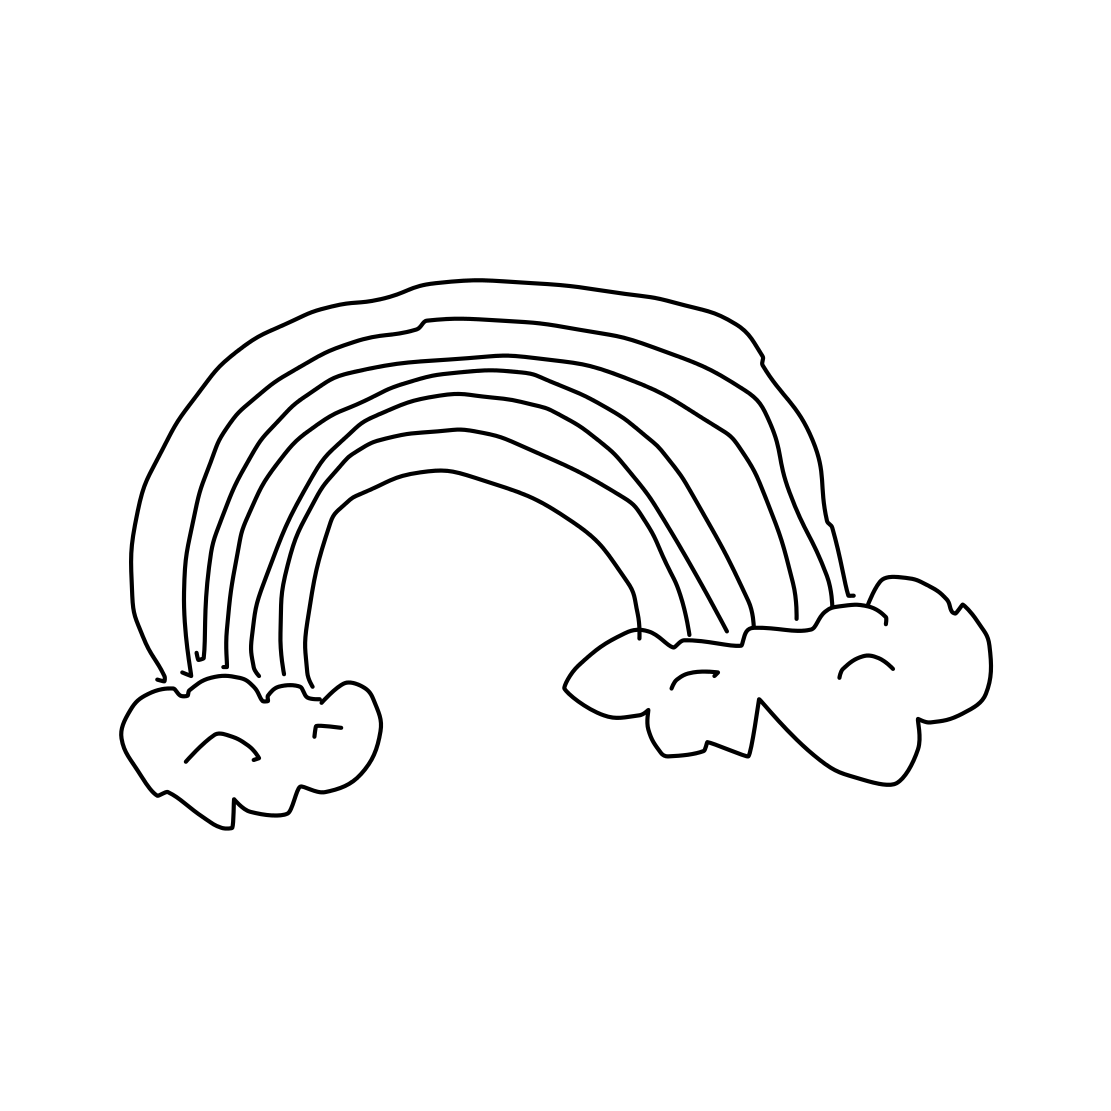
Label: rainbow